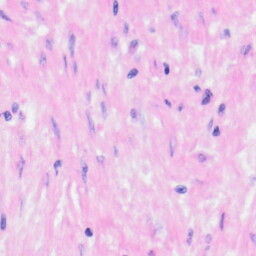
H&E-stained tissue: Kidney